Interaction volume radius: 5 \u00c5
Interaction volume height: 10 \u00c5
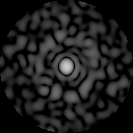
Disorder parameter: 0.82